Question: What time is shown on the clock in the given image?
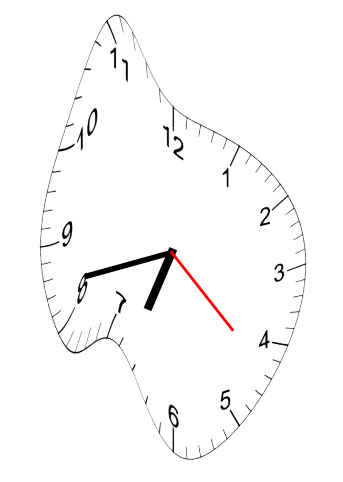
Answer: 06:42:22